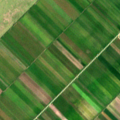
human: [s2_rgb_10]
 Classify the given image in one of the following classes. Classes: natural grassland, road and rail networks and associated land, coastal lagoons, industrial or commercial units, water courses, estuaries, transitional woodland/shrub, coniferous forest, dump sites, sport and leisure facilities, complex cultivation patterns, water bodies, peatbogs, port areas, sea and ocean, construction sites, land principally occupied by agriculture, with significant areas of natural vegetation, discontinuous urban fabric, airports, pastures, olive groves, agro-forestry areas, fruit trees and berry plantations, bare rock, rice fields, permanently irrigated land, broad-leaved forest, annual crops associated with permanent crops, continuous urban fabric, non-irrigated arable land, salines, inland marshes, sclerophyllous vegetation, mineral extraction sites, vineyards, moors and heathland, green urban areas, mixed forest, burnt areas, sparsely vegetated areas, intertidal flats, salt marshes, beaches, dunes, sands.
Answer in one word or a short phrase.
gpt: non-irrigated arable land, pastures